Question: I have a problem concerning the management of a colormap.
In the figure below, each point displayed is associated with a value : 2, 3, 4, 5 or 13.
So, to know the value associated with each point, I used the colormap option. I generated a colormap of 5 colors, one color associated with each value.
The problem is that the values 2, 3 and 4 are associated with purple, the value 5 with blue and the value 13 with red. Indeed, the colormap contains 5 colors, but the scale of the labels on the right goes from 2 to 13.
However, I would like the 2 to be associated with purple, the 3 with blue, the 4 with green, the 5 with orange and the 13 with red.
My code:
'''
#!/usr/bin/env python3
# -*- coding: utf-8 -*-
"""
Created on Sat May 14 15:04:21 2022
@author: cldelh
"""
import numpy as np
import matplotlib.pyplot as plt
from matplotlib.pyplot import cm
# Abscisses
W = np.array([0. , 0.01 , 0.<PHONE>, 0.<PHONE>, 0.<PHONE>,
0.<PHONE>, 0.<PHONE>, 0.<PHONE>, 0.20758763, 0.23904194,
0.24626125, 0.25039445, 0.25330903, 0.25582872, 0.25816522,
0.26031379, 0.26266544, 0.26568211, 0.27005595, <PHONE> ,
0.28909234, 0.30636753, 0.32544111, 0.34694002, 0.36917884,
<PHONE> , 0.40656458, 0.41784063, 0.42541583, 0.43055847,
0.43452519, 0.43742307, 0.43919769, 0.44031273, 0.44112462,
0.44200454, 0.44347889, 0.44643343, 0.45229159, 0.46288266,
0.48056282, 0.50895736, 0.54927625, 0.59608409, 0.64487664,
<PHONE> , 0.76708481, 0.84185322, 0.92696579, 1.<PHONE>,
1.<PHONE>, 1.<PHONE>, 1.27815237, 1.36244217, 1.44550112,
1.52735963, 1.60800828, 1.68740049, 1.76545689, 1.84207015,
1.91710981, 1.99042675, 2.<PHONE>, 2.<PHONE>, 2.<PHONE> ,
2.263061 , 2.32515405, 2.38445365, 2.44078163, 2.49396659,
2.54384564, 2.<PHONE> , 2.63308518, 2.67217368, 2.70741361,
2.73869997, 2.76594058, 2.78905614, 2.80798011, 2.82265863,
2.83305046, 2.83912688, 2.84087179, 2.83828174, 2.83136621,
2.82014797, 2.80466344, 2.78496333, 2.76111323, 2.73319431,
2.70130406, 2.665557 , 2.62608541, 2.58303999, 2.53659044,
2.48692603, 2.43425621, 2.<PHONE> , 2.32084358, 2.26062905,
2.<PHONE> , 2.<PHONE>, 2.<PHONE>, 2.<PHONE> , 1.93780705,
1.87207326, 1.80755842, 1.74551542, 1.68795847, 1.63852865,
1.60461127, 1.60094385, 1.64165693, 1.71498642, 1.80255956,
1.89604738, 1.99229146, 2.<PHONE>, 2.<PHONE>, 2.28743203,
2.38671536, 2.48620089, 2.58582339, 2.68554117, 2.78532671,
2.<PHONE> , 2.98503236, 3.<PHONE>])
# Ordonnees
Xinf = np.array([0.36001558, 0.36002501, 0.36005669, 0.36013731, 0.36031898,
0.36062301, 0.36527713, 0.36485195, 0.38101038, 0.39612248,
0.40736786, 0.41642505, 0.42372367, <PHONE> , <PHONE> ,
0.43243038, 0.42777775, 0.41881406, <PHONE> , 0.39050351,
0.37868412, 0.37464251, <PHONE> , 0.38049347, 0.39215149,
0.41261855, 0.44186649, 0.47214887, 0.50022204, 0.52476197,
0.54846522, 0.57015033, 0.58647846, 0.59804236, 0.60505114,
0.60736793, 0.60431747, 0.59481333, 0.57794772, 0.55477589,
0.52875494, 0.50564226, 0.49269248, 0.49103505, 0.49670408,
0.50868991, 0.52725566, 0.55320582, 0.58777717, 0.62935965,
0.67447035, 0.72228144, 0.77209809, 0.82333207, 0.87550968,
0.92821221, 0.98109947, 1.<PHONE>, 1.<PHONE>, 1.<PHONE>,
1.<PHONE>, 1.23921078, 1.28807521, 1.33558548, 1.38158777,
1.42589996, 1.46839252, 1.50890861, 1.54730779, 1.58347723,
1.61727155, 1.64859434, 1.67732612, 1.70338193, 1.72667917,
1.74713082, 1.76466827, 1.77924246, 1.79079041, 1.79926455,
1.80462534, 1.80686203, 1.80593978, 1.80183511, 1.79455897,
1.78410278, 1.77046371, 1.75366114, 1.733729 , <PHONE> ,
1.68454743, 1.65537695, 1.62321454, 1.58811057, 1.55013282,
1.50933504, 1.46577577, 1.41951312, 1.37061227, 1.31911356,
<PHONE> , 1.20840623, 1.<PHONE>, 1.<PHONE>, 1.<PHONE>,
0.95471075, 0.88341169, <PHONE> , 0.72748982, 0.64047401,
0.54539278, 0.44410944, 0.35174988, 0.28325452, 0.23475268,
0.<PHONE>, 0.<PHONE>, 0.<PHONE>, 0.<PHONE>, 0.<PHONE>,
0.<PHONE>, 0.<PHONE>, 0.<PHONE>, 0.<PHONE>, 0.<PHONE>,
0.<PHONE>, 0.<PHONE>, 0.<PHONE>])
# Variables
variable = np.array([ 5., 2., 2., 2., 2., 2., 3., 4., 5., 5., 13., 4., 3.,
3., 4., 4., 4., 4., 4., 4., 4., 4., 3., 3., 3., 3.,
4., 4., 4., 3., 3., 4., 4., 4., 4., 4., 4., 4., 4.,
4., 4., 4., 4., 4., 3., 3., 3., 3., 3., 3., 3., 3.,
3., 3., 3., 3., 3., 3., 3., 3., 3., 3., 3., 3., 3.,
3., 3., 3., 3., 3., 3., 3., 3., 3., 3., 3., 3., 3.,
3., 3., 3., 3., 3., 3., 3., 3., 3., 3., 3., 3., 3.,
3., 3., 3., 3., 3., 3., 3., 3., 3., 3., 3., 3., 3.,
3., 3., 3., 3., 3., 3., 3., 4., 4., 4., 4., 3., 3.,
3., 3., 2., 2., 2., 2., 2., 2., 2., 2., 2.])
# Valeurs contenues dans variable
variable_delete = np.array([ 5., 2., 3., 4., 13.])
# Points
plt.scatter(W,Xinf,s=10,marker='o', c=variable, cmap=cm.get_cmap('rainbow', len(variable_delete)))
# Colorbar
cb = plt.colorbar(ticks=variable_delete, location='right', label=r'$k_{iter} \; [\emptyset]$')
'''

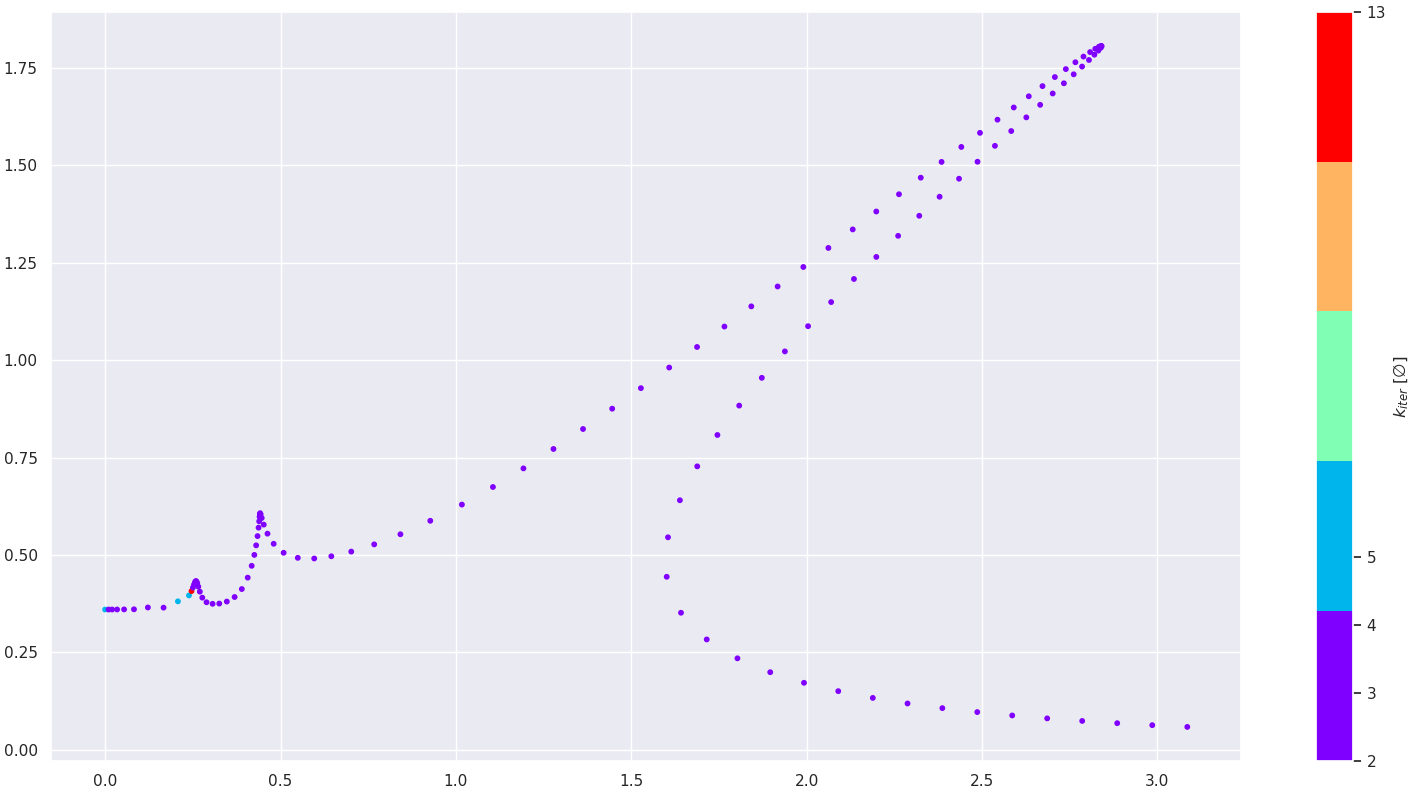
Answer: The following approach first locates 5 equally spaced spots into the range from 0 to 1 (the default colormap range). Then it maps each of the 5 'variable_delete' values to its corresponding spot. These mapped values are used for the coloring. Afterwards, the colorbar positions get labeled accordingly.
The code also works when the numeric labels are in a random order.
(An alternative could be to work with a 'BoundaryNorm', but that gets more complicated to nicely locate the labels.)
'''
import numpy as np
import matplotlib.pyplot as plt
# W = ...
# Xinf = ...
# variable = ...
variable_delete = np.array([2., 3., 4., 5., 13.])
cbar_spots = np.linspace(0, 1, 2 * len(variable_delete) + 1)[1::2]
cbar_dict = {var: spot for var, spot in zip(variable_delete, cbar_spots)}
var_mapped = np.zeros_like(variable)
for k, v in cbar_dict.items():
var_mapped[variable == k] = v
plt.scatter(W, Xinf, s=10, marker='o', c=var_mapped,
cmap=plt.get_cmap('rainbow', len(variable_delete)), vmin=0, vmax=1)
cb = plt.colorbar(ticks=cbar_spots, location='right', label=r'$k_{iter} \; [\emptyset]$')
cb.set_ticklabels(variable_delete.astype(int).astype(str))
plt.show()
'''
<URL>